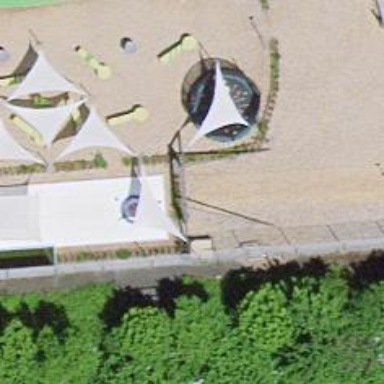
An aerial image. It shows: Playground featuring zipwire.